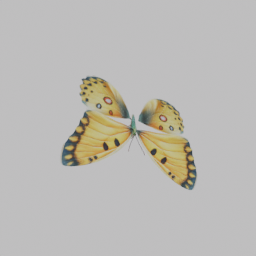
Label: animals